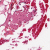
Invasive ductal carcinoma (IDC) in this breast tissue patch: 0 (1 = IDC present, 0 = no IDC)